Question: I have a sprite (paper plane, for example). I'd like make it move like in the picture below.
I can use lots of 'MoveTo' and 'RotateBy' actions to define the path by points, but it seems a bad idea to me. How can it be implemented ?

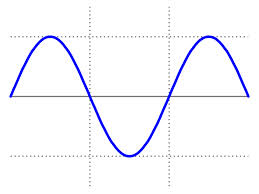
Answer: I thought it might be good to post an answer that showed the basics of how the update would work if you had explicit control over the sprite.
I was not sure if you were using Cocos2d or Cocos2d-X, but the technique applies in either case. The code is in C++ using Cocos2d-x.
The idea is that, based on time, you (manually) update the position of the sprite. The position of the sprite at any time is determined by the number of seconds since the animation begun. The line nominally follows a straight path from (x0,y0) to (x1,y0). You can then project the line onto a line drawn at any angle using some trigonometry. This gives the ability to have a sinusoidal path along any direction.
Here is the basic code (the main work is done in UpdateAnimation()):
'''
// This assumes the frame rate is relatively constant
// at 60 fps.
const double SECONDS_PER_TICK = 1.0/60;
const double DURATION = 8.0; // Seconds for total animation.
const double X_START = 100; // Pixels
const double Y_START = 200; // Pixels
const double X_STOP = 800; // Pixels
const double X_SPEED = (X_STOP-X_START)/DURATION;
const double Y_PERIOD = 4.0; // Seconds for y cycle.
const double Y_HEIGHT = 100;
const double LAUNCH_ANGLE = M_PI/4; // Angle for line.
const CCPoint ANCHOR(X_START,Y_START);
CCPoint RotatePointAboutAnchor(const CCPoint& pt,double theta,const CCPoint& anchor)
{
double xPrime = cos(theta) * (pt.x-anchor.x) - sin(theta) * (pt.y-anchor.y) + anchor.x;
double yPrime = sin(theta) * (pt.x-anchor.x) + cos(theta) * (pt.y-anchor.y) + anchor.y;
return CCPoint(xPrime,yPrime);
}
void HelloWorld::InitAnimation()
{
_ticks = 0;
_ticksTotal = DURATION/SECONDS_PER_TICK;
}
void HelloWorld::UpdateAnimation()
{
if(_ticks <= _ticksTotal)
{
double seconds = _ticks*SECONDS_PER_TICK;
double xPos = X_START + seconds*X_SPEED;
double yPos = Y_START + Y_HEIGHT*sin(seconds*2*M_PI/Y_PERIOD);
CCPoint pos = RotatePointAboutAnchor(CCPoint(xPos,yPos), LAUNCH_ANGLE, ANCHOR);
// Set the position of the sprite
_sprite->setPosition(pos);
CCLOG("Tick: %d, Seconds: %5.2f, Position: (%f,%f)",_ticks,seconds,pos.x,pos.y);
if(_ticks%10 == 0)
{ // Add a trail
CCSprite* marker = CCSprite::create("Icon-72.png");
marker->setScale(0.1);
marker->setPosition(_sprite->getPosition());
marker->setZOrder(50);
addChild(marker);
}
// Increment the ticks count for next time.
_ticks++;
}
}
void HelloWorld::draw()
{
CCLayer::draw();
CCPoint start;
CCPoint stop;
start = RotatePointAboutAnchor(CCPoint(X_START,Y_START), LAUNCH_ANGLE, ANCHOR);
stop = RotatePointAboutAnchor(CCPoint(X_STOP,Y_START), LAUNCH_ANGLE, ANCHOR);
ccDrawLine(start,stop);
start = RotatePointAboutAnchor(CCPoint(X_START,Y_START+Y_HEIGHT), LAUNCH_ANGLE, ANCHOR);
stop = RotatePointAboutAnchor(CCPoint(X_STOP,Y_START+Y_HEIGHT), LAUNCH_ANGLE, ANCHOR);
ccDrawLine(start,stop);
start = RotatePointAboutAnchor(CCPoint(X_START,Y_START-Y_HEIGHT), LAUNCH_ANGLE, ANCHOR);
stop = RotatePointAboutAnchor(CCPoint(X_STOP,Y_START-Y_HEIGHT), LAUNCH_ANGLE, ANCHOR);
ccDrawLine(start,stop);
}
void HelloWorld::onEnterTransitionDidFinish()
{
InitAnimation();
scheduleUpdate();
}
void HelloWorld::onExitTransitionDidStart()
{
unscheduleUpdate();
}
void HelloWorld::update(float dt)
{
UpdateAnimation();
}
'''
I drew some markers to show the path and also drew the lines "around" the path that should be followed. Here is what it looks like:

You can change the LAUNCH_ANGLE as you like to make it move along different angles.
this is not production code, but it does demonstrate the idea that you can follow a sinusoidal path in any direction. You should encapsulate it into something more in line with your application.
The entire code base is <URL>.
And there are more posts about stuff like this <URL>.